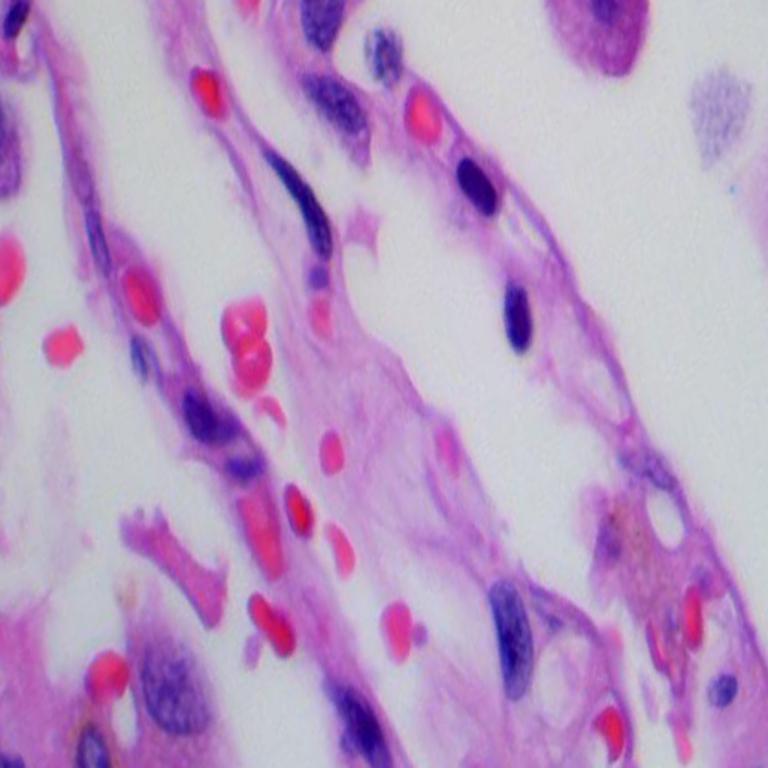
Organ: lung
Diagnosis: benign